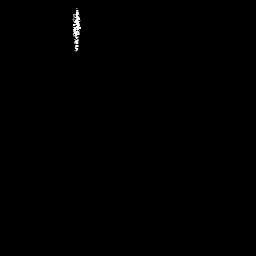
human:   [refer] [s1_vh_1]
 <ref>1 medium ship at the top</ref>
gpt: <box>[[26, 0, 33, 20, 0]]</box>